Question: Find the area of the following quadrilateral, where all points are on integers. The result is rounded to 1 decimal place
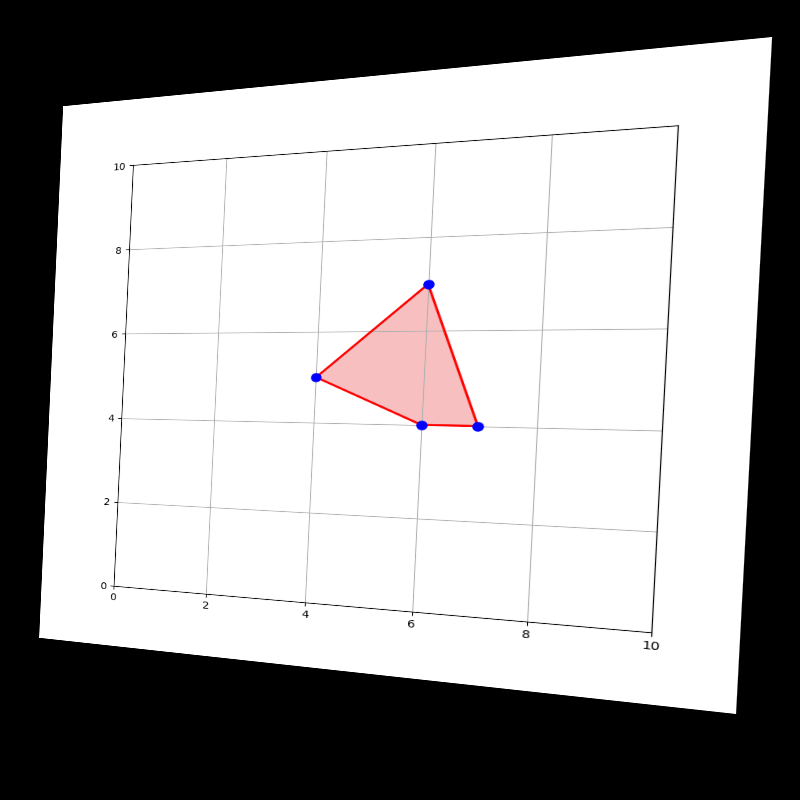
Answer: 4.5